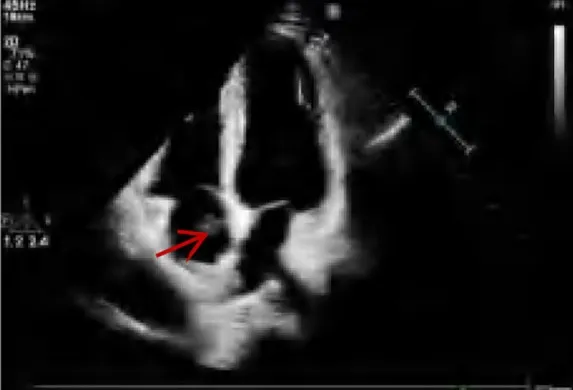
Preoperative cardiac ultrasound, the arrow points to a cancer embolus.
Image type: radiology (ultrasound)